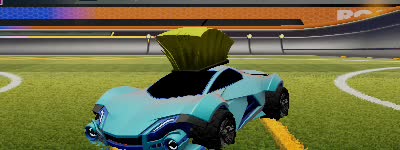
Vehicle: werewolf